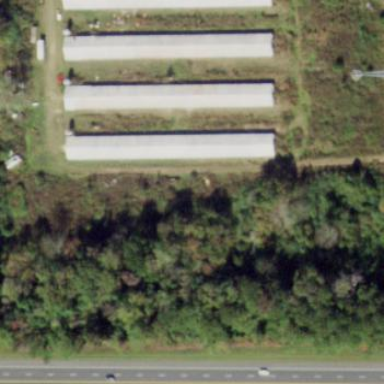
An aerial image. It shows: Poultry farmyard.